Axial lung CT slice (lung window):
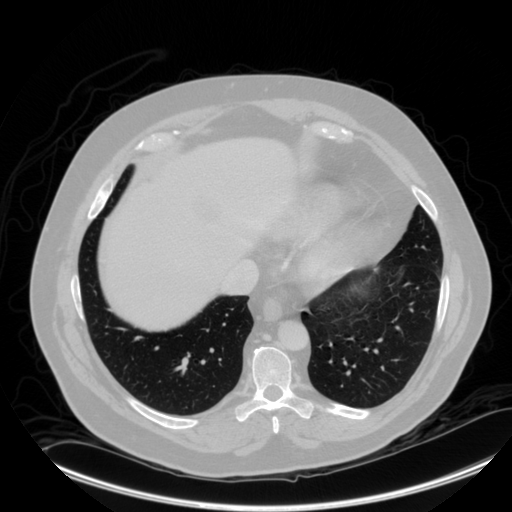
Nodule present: no